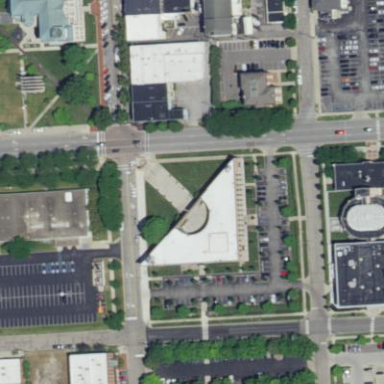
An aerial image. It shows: Town hall building.